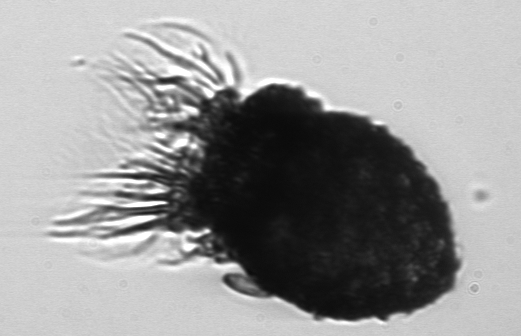
Label: Stenosemella_morphotype1